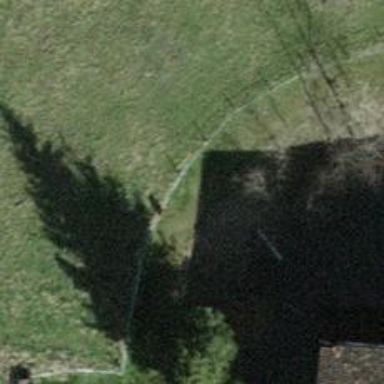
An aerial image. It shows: Grass path.